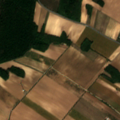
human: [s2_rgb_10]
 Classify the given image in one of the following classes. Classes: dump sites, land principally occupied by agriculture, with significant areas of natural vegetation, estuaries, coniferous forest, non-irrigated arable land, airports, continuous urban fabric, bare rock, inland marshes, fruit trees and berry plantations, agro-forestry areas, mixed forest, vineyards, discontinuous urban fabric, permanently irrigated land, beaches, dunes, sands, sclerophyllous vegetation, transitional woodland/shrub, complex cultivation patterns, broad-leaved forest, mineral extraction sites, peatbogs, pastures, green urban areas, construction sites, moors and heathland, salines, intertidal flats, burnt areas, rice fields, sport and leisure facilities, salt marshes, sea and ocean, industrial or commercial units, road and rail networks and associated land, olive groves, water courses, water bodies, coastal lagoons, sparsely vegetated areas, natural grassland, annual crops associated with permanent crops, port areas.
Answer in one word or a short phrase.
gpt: road and rail networks and associated land, non-irrigated arable land, land principally occupied by agriculture, with significant areas of natural vegetation, broad-leaved forest